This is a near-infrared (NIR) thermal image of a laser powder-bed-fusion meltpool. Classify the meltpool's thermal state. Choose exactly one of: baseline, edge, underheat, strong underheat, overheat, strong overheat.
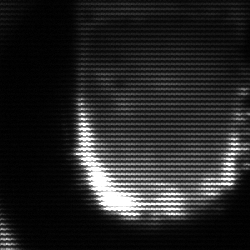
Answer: baseline